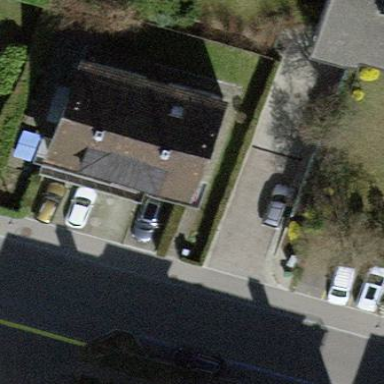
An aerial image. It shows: Building with pitched roof.